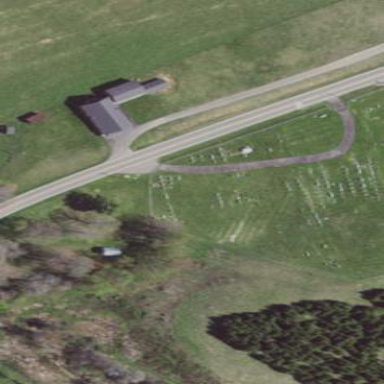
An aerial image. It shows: Graveyard.